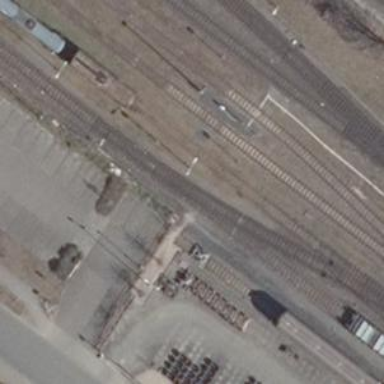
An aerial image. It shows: Rail spur service.